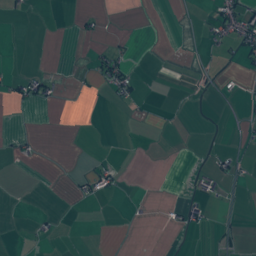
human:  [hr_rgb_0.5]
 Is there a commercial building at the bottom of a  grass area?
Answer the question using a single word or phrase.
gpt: yes

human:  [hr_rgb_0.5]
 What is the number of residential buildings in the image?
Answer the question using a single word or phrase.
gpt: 344

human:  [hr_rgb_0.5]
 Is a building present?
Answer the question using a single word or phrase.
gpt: yes

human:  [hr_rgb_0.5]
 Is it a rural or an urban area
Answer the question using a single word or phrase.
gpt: rural

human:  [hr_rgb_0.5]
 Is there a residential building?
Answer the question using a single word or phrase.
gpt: yes

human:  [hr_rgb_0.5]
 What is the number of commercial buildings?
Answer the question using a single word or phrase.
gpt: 6

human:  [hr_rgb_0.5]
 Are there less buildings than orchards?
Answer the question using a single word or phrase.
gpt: no

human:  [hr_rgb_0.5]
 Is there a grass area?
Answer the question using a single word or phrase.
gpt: yes

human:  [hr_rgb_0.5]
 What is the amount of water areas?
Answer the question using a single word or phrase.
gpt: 25

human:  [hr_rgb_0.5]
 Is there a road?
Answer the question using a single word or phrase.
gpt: yes

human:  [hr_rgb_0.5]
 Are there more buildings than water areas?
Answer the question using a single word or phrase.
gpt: yes

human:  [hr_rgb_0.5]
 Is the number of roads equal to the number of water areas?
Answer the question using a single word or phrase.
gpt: no

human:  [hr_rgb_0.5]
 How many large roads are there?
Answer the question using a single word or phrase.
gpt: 0

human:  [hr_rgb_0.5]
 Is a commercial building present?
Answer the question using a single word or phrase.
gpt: yes

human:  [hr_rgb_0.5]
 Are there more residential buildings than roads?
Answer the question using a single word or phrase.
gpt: yes

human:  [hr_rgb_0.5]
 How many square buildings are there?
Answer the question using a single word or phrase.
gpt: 8

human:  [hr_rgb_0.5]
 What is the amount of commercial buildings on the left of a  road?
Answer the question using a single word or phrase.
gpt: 6

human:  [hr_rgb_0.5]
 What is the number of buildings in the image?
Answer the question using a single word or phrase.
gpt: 353

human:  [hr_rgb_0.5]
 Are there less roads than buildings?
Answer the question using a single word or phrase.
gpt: yes

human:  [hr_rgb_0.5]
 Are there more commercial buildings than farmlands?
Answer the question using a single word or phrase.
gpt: no

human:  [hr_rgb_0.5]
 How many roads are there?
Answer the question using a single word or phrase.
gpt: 109

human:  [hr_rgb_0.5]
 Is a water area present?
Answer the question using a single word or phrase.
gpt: yes

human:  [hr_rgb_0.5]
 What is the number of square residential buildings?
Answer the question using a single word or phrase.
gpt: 8

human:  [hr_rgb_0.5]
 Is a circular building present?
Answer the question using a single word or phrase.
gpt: yes

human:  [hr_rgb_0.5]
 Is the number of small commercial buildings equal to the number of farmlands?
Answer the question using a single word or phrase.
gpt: no

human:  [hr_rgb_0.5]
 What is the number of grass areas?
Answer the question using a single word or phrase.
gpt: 183

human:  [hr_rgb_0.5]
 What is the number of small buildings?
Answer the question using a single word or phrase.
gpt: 338

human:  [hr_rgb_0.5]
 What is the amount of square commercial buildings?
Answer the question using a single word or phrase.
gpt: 0

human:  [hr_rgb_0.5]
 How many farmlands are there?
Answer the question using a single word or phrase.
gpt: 54

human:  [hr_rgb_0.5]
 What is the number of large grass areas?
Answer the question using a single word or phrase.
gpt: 130

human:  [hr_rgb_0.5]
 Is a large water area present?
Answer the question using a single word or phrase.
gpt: yes

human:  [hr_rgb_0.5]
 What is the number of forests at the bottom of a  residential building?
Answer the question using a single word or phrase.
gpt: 14

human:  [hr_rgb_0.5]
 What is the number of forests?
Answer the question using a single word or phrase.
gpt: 14

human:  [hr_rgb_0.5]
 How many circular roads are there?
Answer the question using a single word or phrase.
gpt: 0

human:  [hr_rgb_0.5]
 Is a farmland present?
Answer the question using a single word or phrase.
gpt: yes

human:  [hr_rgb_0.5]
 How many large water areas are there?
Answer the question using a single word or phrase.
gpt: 5

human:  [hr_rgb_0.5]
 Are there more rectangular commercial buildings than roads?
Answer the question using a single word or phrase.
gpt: no

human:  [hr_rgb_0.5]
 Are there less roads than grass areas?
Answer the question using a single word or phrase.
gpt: yes

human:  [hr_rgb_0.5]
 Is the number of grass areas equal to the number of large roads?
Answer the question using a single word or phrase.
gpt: no

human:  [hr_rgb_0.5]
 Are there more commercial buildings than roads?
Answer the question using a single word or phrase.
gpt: no

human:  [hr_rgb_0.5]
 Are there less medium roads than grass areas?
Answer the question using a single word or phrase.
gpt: yes

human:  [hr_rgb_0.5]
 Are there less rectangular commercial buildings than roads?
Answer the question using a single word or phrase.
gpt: yes

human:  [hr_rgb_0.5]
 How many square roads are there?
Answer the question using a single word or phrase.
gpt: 0

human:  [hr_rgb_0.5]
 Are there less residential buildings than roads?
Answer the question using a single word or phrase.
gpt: no

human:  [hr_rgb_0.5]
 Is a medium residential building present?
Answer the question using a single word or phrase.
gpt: yes

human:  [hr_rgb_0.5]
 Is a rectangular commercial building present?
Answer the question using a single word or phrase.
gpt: yes

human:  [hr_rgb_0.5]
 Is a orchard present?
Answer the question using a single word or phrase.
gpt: yes

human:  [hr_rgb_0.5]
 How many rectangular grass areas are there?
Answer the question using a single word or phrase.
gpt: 5

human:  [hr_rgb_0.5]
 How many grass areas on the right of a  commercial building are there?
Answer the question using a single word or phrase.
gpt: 93

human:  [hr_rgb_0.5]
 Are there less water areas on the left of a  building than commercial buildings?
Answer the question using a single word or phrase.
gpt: no

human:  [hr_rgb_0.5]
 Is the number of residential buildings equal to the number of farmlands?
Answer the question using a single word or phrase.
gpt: no

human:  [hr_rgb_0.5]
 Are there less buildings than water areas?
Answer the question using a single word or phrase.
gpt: no

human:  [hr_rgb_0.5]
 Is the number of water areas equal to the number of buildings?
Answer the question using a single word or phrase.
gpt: no

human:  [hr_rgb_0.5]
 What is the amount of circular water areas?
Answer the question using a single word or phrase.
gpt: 3

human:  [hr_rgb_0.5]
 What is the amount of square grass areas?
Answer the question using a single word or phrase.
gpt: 0

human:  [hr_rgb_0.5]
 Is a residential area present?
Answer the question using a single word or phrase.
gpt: yes

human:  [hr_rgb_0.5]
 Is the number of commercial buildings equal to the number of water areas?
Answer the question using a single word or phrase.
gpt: no

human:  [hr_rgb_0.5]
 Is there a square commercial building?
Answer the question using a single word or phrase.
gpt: no

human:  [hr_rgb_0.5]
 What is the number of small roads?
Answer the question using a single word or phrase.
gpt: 109

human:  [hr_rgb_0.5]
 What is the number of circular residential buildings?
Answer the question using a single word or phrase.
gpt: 8

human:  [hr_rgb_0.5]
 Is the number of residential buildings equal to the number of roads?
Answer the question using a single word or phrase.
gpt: no

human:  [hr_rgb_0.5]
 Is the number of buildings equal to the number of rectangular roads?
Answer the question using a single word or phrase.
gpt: no

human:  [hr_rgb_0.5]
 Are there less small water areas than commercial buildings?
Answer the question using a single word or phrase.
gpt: no

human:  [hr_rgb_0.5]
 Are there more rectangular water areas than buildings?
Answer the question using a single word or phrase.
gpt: no